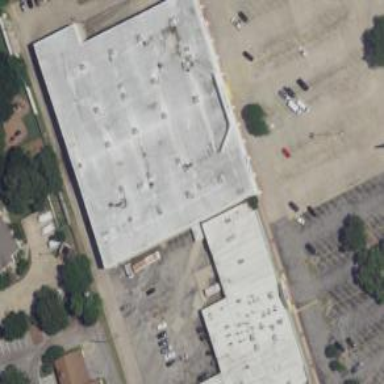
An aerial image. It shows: Retail building.